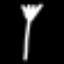
Label: fork